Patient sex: M
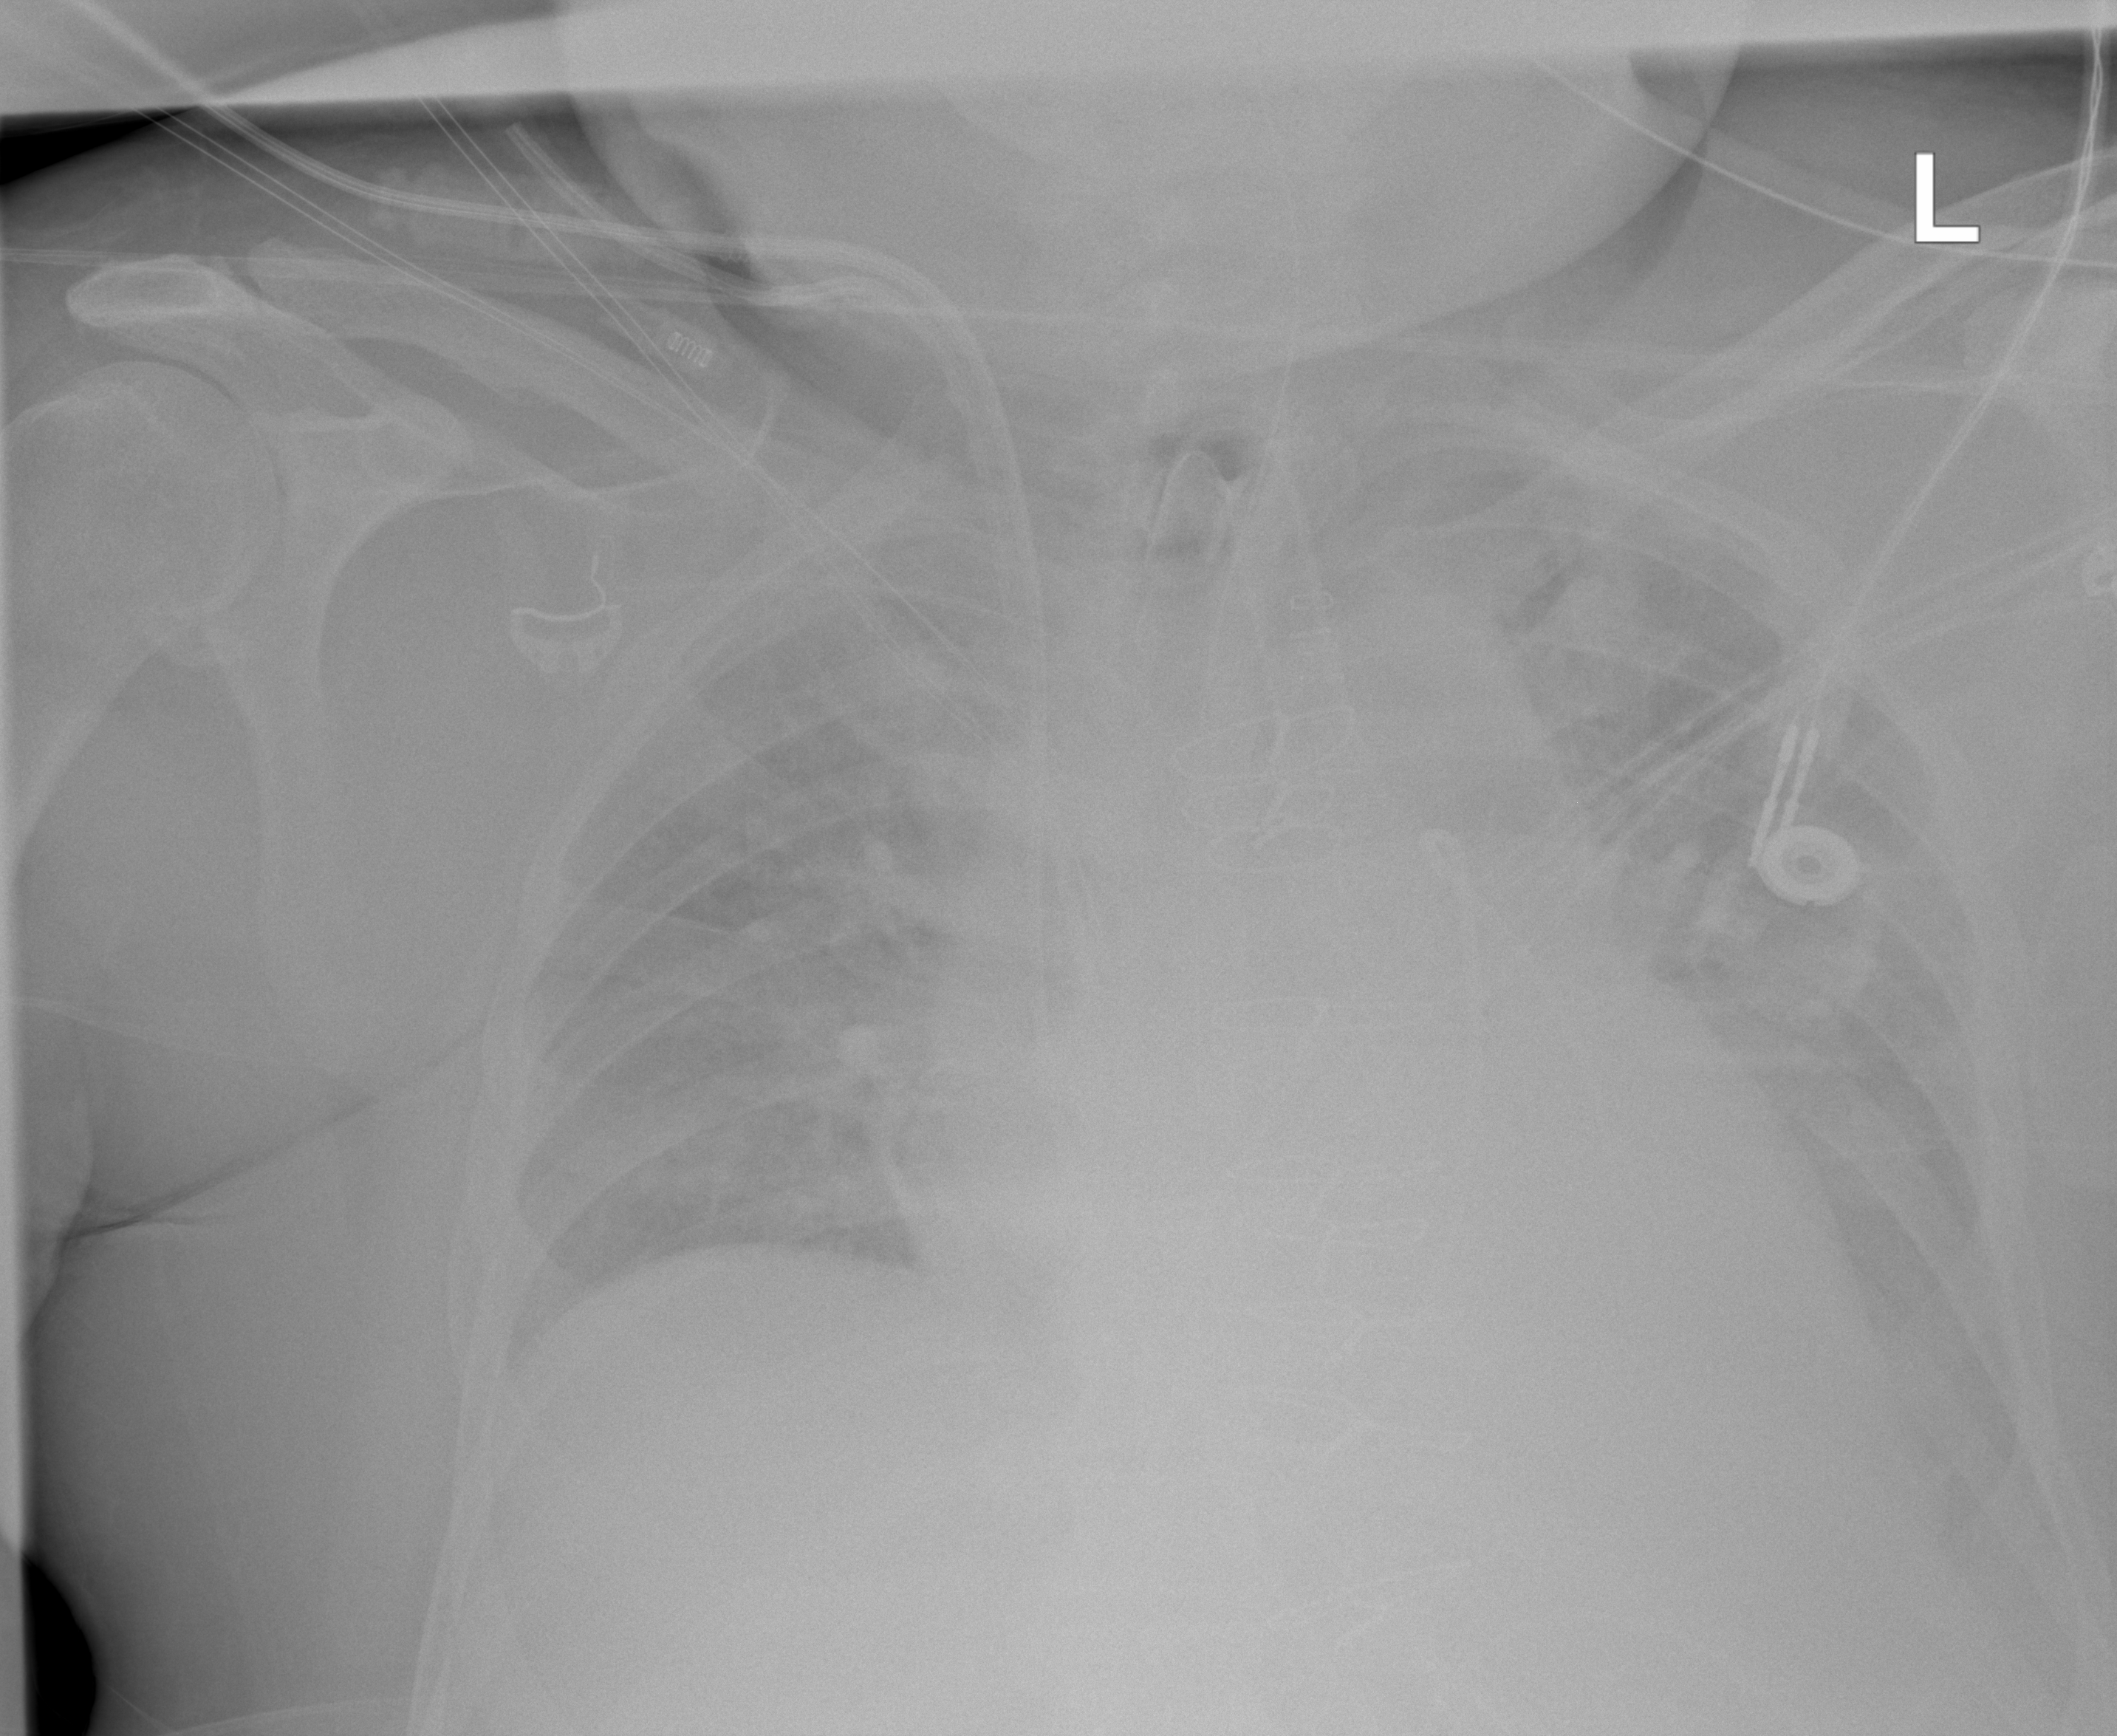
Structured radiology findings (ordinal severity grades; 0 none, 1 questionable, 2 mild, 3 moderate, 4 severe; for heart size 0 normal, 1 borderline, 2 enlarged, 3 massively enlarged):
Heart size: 2
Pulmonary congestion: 2
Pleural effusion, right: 0
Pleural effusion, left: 2
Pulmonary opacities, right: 0
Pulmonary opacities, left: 0
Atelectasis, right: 2
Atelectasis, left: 2